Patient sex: F
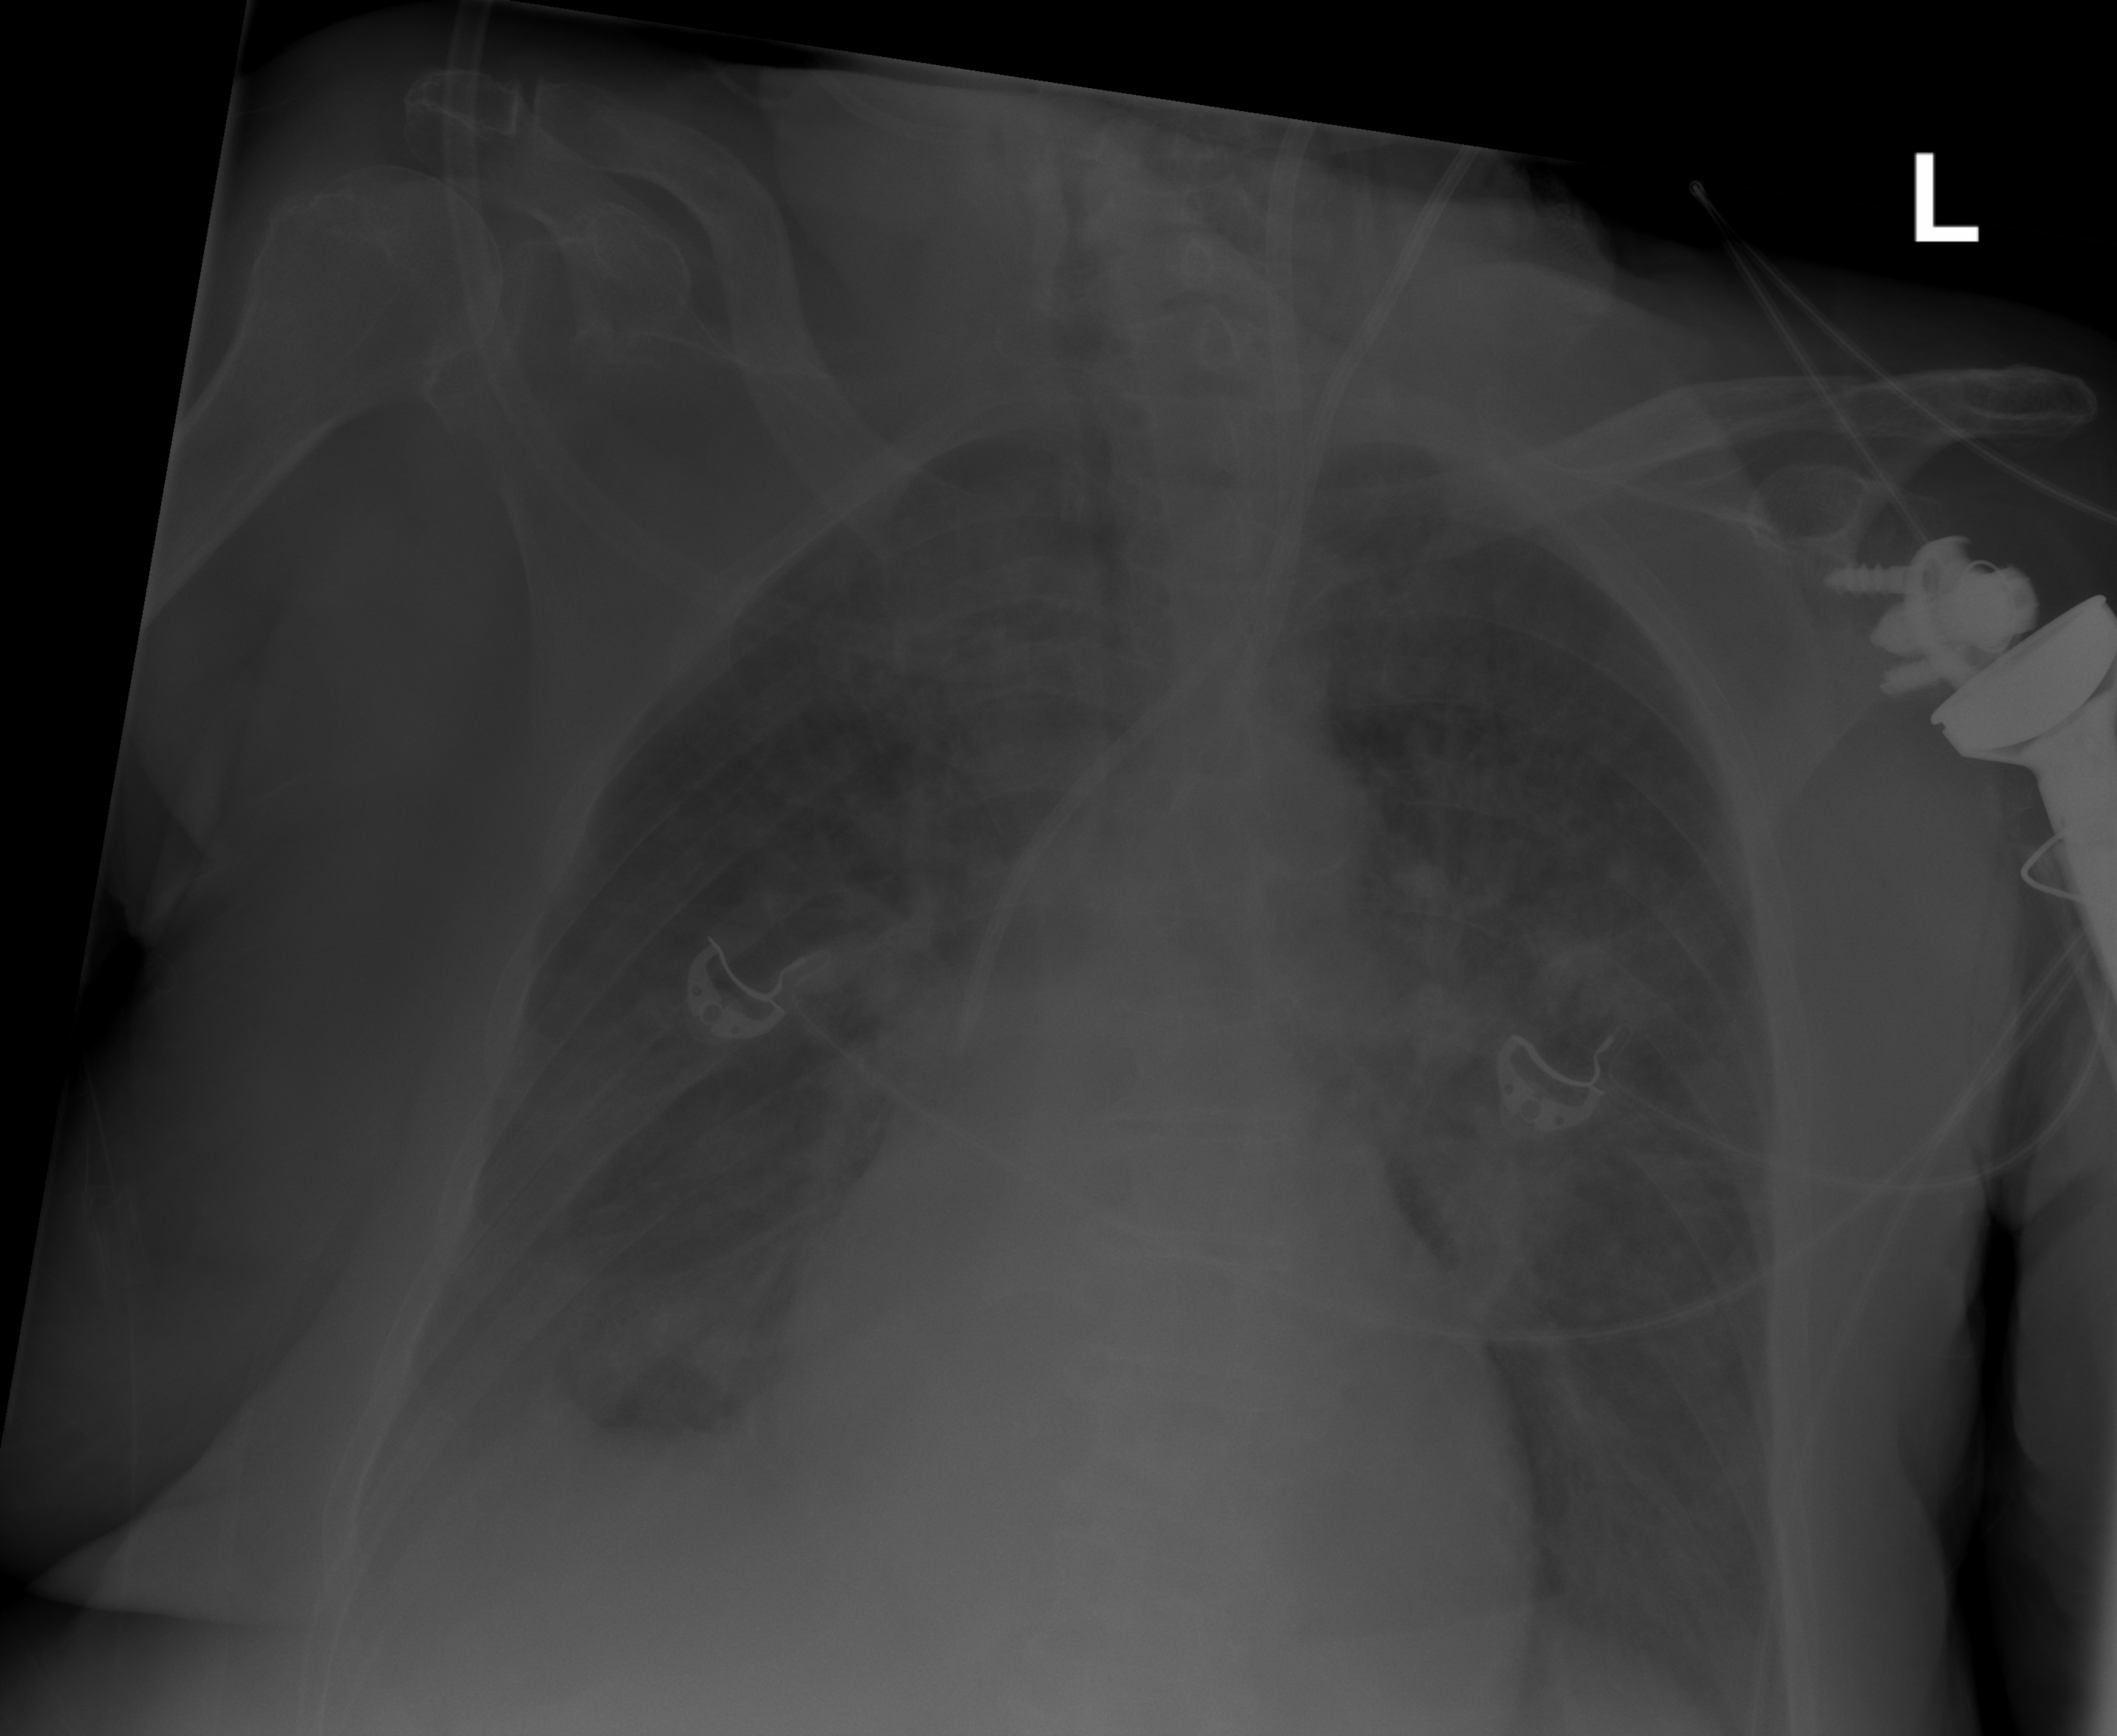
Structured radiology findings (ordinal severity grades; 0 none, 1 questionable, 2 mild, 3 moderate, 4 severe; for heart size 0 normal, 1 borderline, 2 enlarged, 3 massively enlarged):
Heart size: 2
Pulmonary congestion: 2
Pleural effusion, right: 2
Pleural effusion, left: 1
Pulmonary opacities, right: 2
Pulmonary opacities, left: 2
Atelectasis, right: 2
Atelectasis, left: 0